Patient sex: F
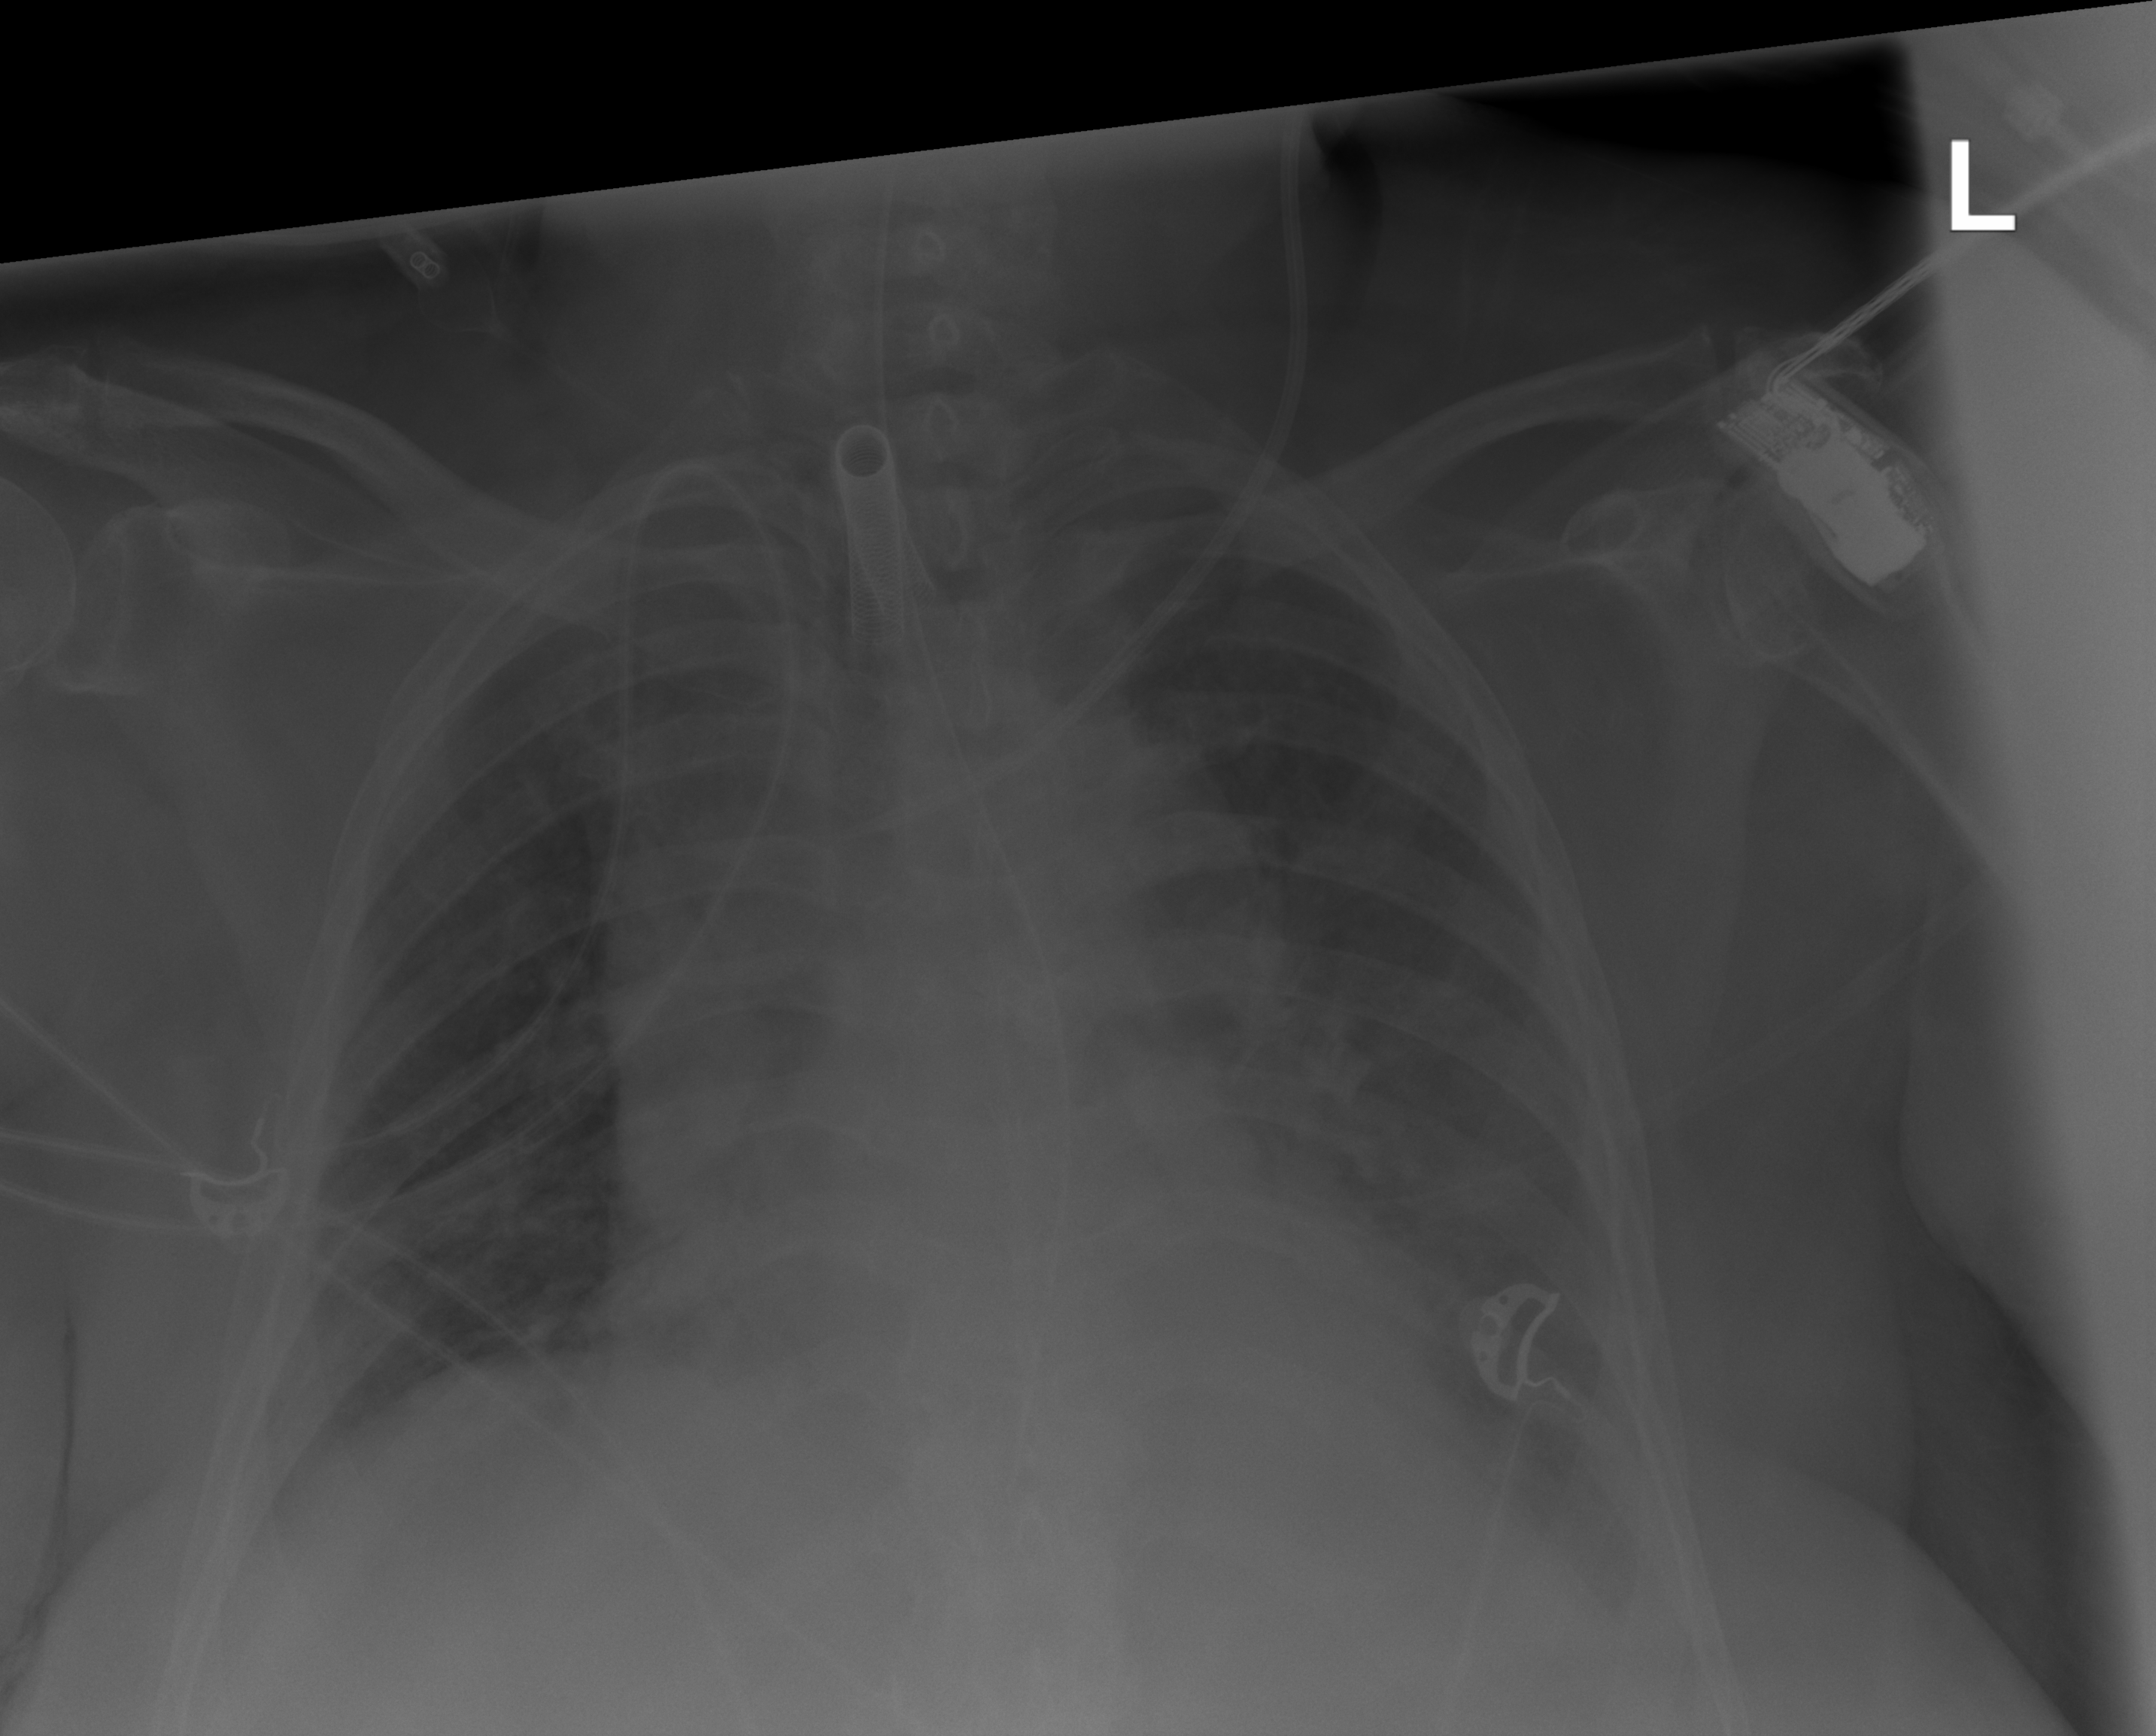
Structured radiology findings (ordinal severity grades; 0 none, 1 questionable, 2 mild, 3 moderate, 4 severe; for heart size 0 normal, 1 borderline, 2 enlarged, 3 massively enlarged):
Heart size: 2
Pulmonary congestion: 2
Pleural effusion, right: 1
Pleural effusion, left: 0
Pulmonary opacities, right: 2
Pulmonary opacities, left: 1
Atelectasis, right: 0
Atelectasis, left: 0